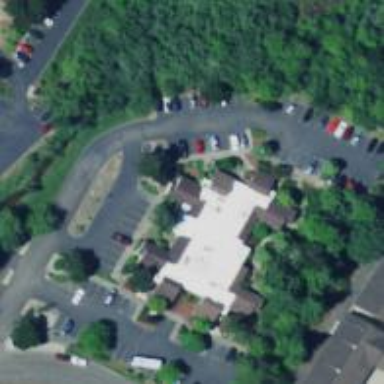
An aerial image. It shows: Clinic building providing healthcare services.